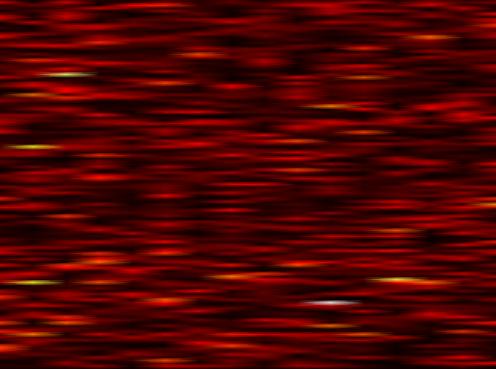
Label: FBMC